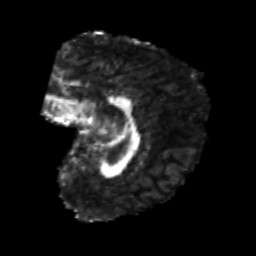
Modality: FA
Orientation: sagittal
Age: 25
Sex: female
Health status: healthy
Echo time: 0.074 s